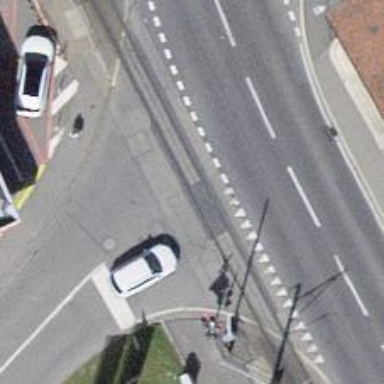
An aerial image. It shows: Railway level crossing.